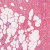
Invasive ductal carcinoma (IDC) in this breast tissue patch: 1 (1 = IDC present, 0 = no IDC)